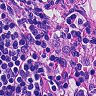
Metastatic tissue present: no